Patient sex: M
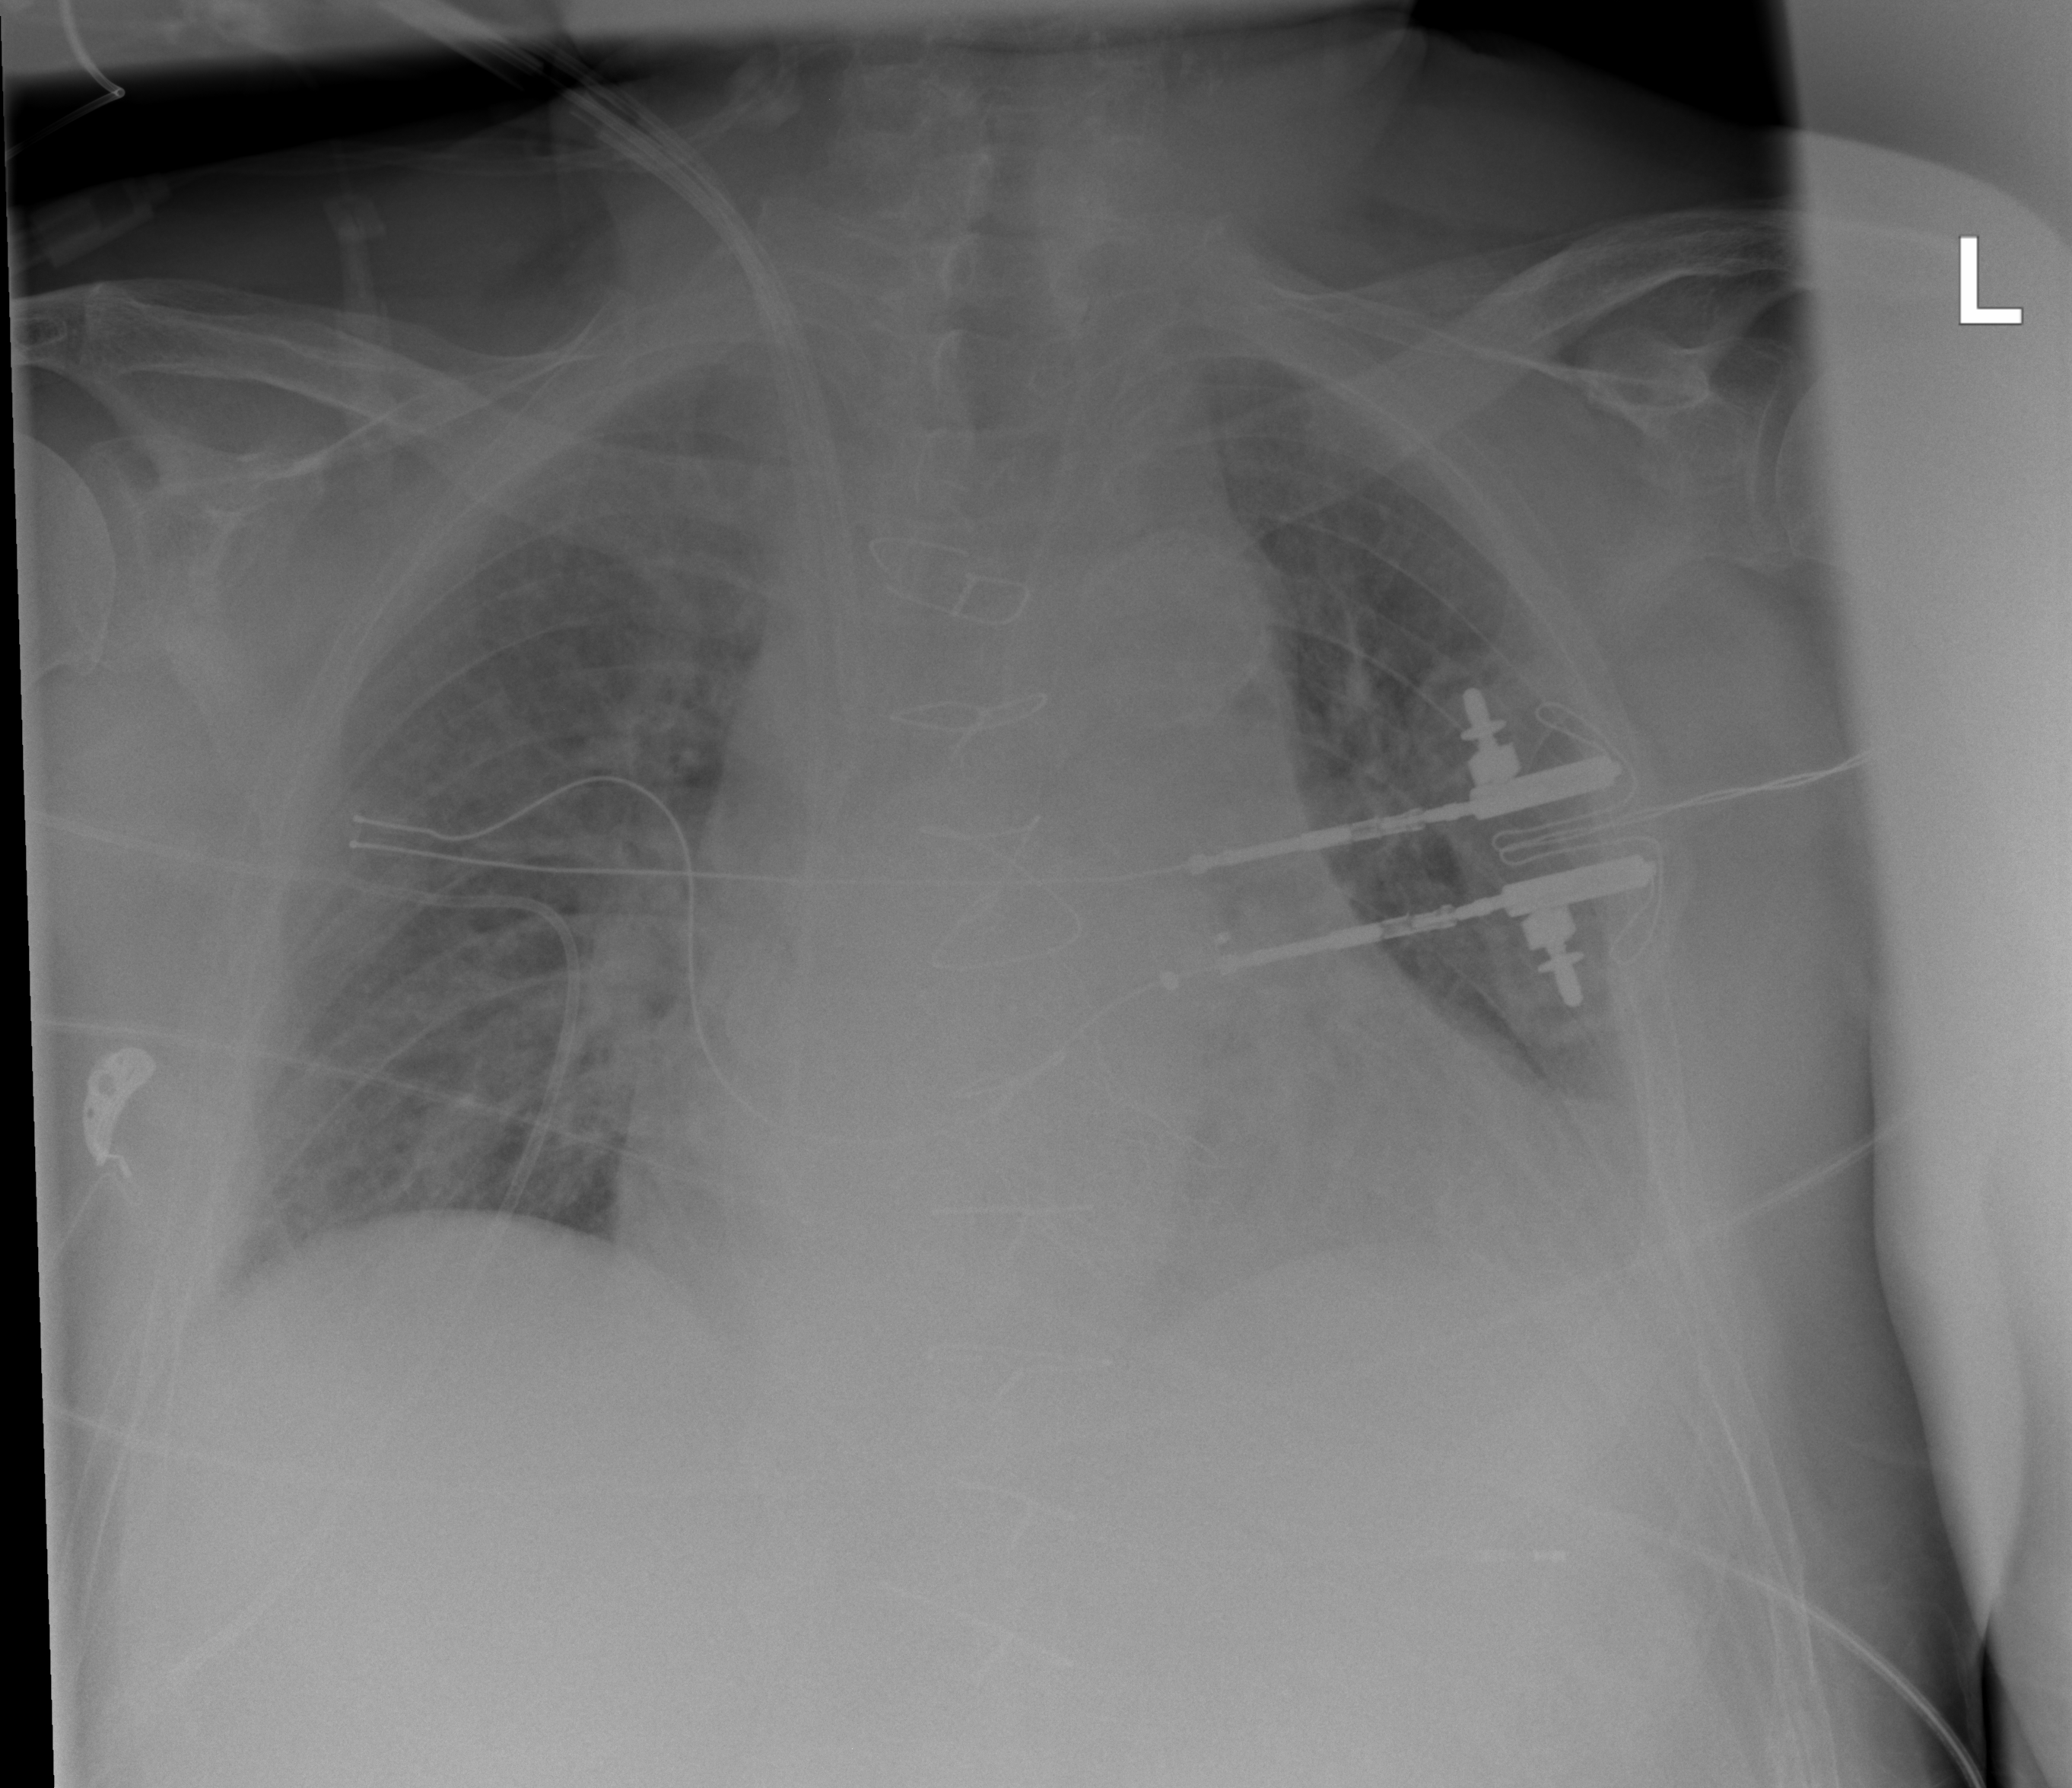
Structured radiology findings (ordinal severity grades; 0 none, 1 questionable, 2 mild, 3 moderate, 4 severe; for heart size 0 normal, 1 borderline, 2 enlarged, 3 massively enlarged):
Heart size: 2
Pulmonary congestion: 2
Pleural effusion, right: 1
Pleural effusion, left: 2
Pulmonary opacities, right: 2
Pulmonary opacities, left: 2
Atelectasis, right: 2
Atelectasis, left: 2